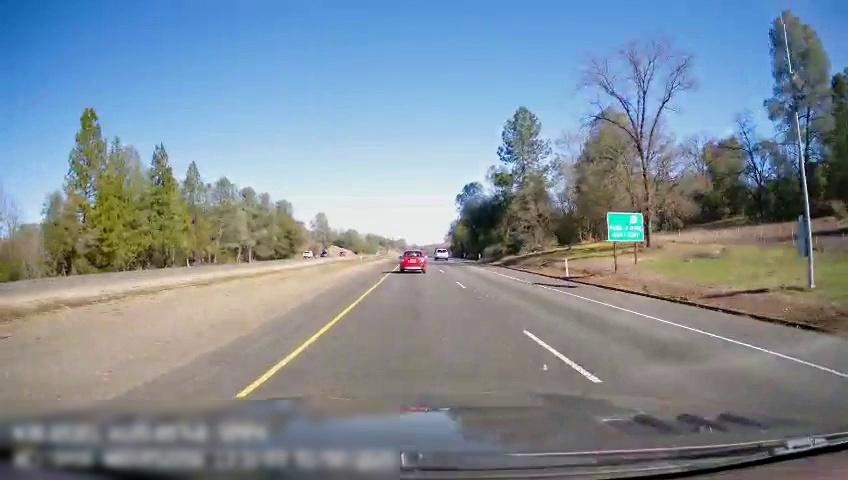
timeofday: Day
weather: Sunny
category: Drivable Space
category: Drivable Space
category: Vehicles | SUV
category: Vehicles | Car
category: Vehicles | SUV
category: Lanes | Current Lane
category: Lanes | Current Lane
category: Lanes | Alternate Lane
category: Traffic | Signs